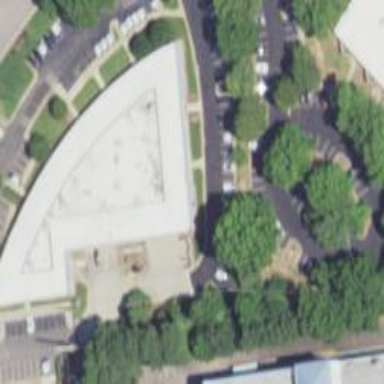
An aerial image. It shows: Commercial building.